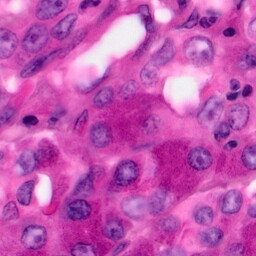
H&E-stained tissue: Pancreatic